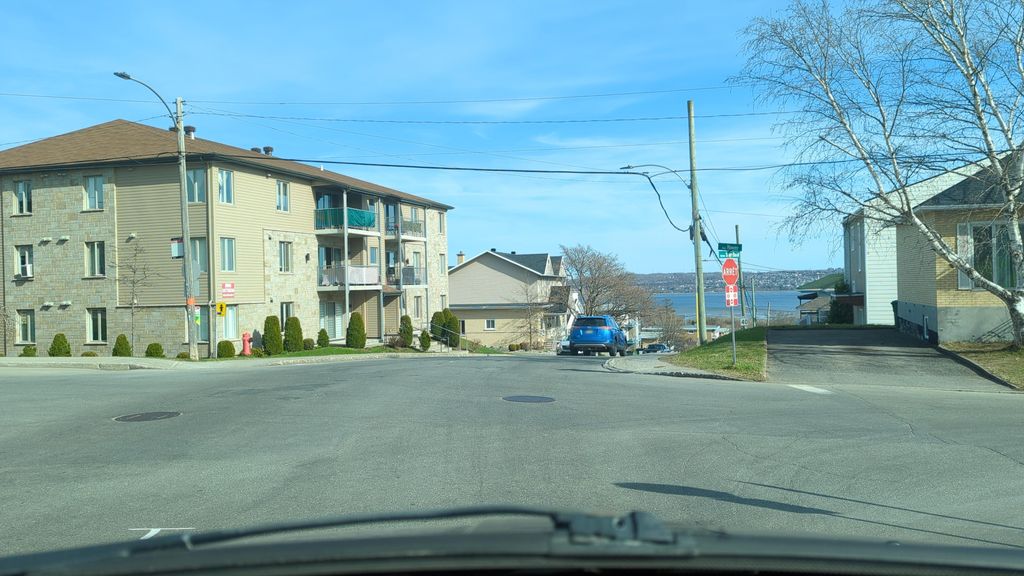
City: quebec_city